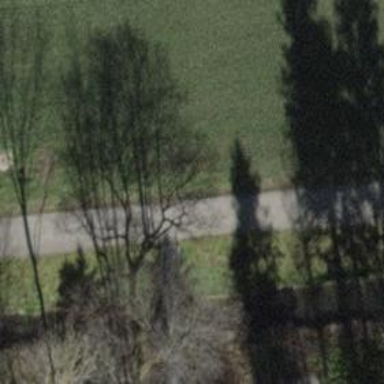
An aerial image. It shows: Concrete path on bridge.